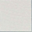
Piece: xx